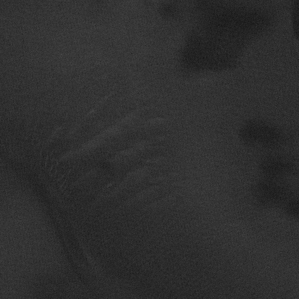
Label: frost